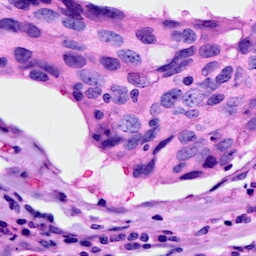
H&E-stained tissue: Breast